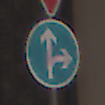
Verkehrszeichen: VorgeschriebeneFahrtrichtungGeradeausOderRechts
Zusatzzeichen oben: VorfahrtGewaehren
Umgebung: Outdoor, Urban
Tageszeit: Midday
Wetter: PartlyCloudy
Licht: Natural
Jahreszeit: NotSpecified
Kontrast: MediumContrast